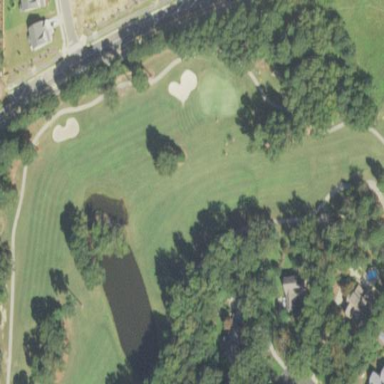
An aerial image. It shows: Grassy area designated as golf fairway.